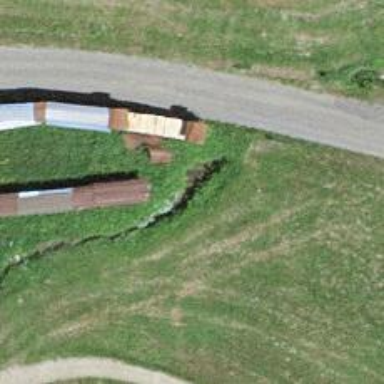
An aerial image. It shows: Culvert tunnel.